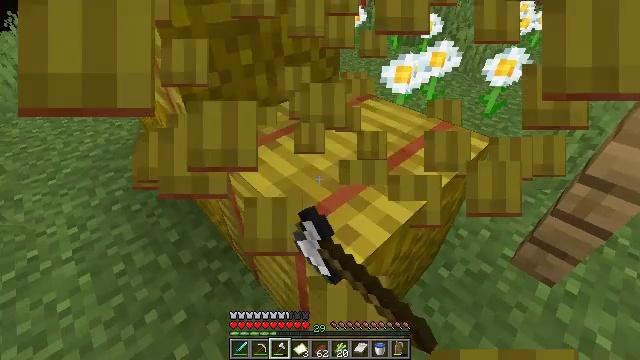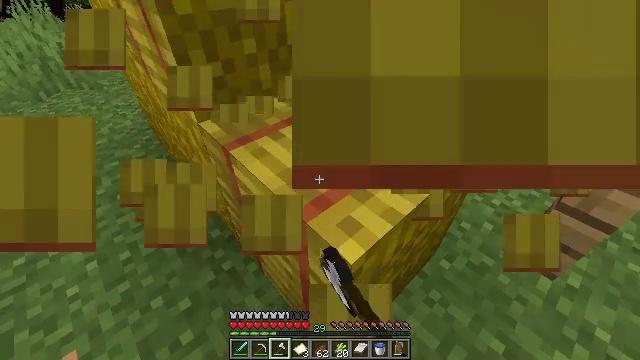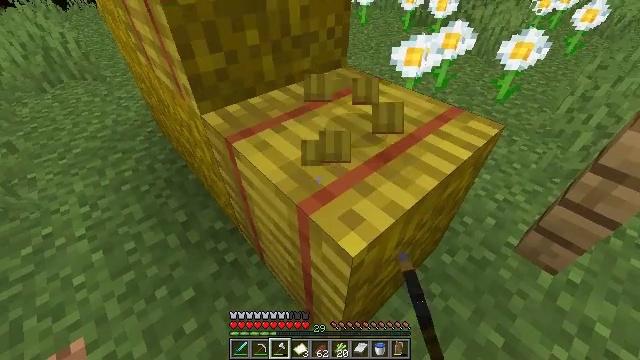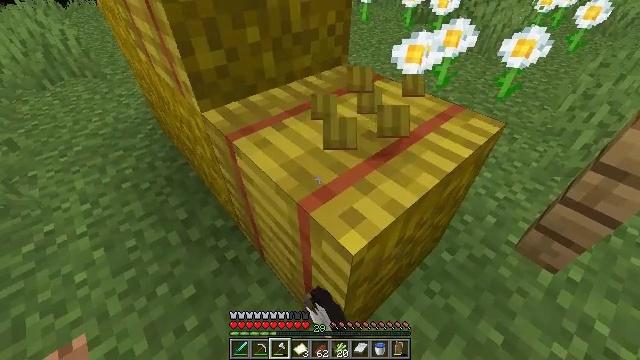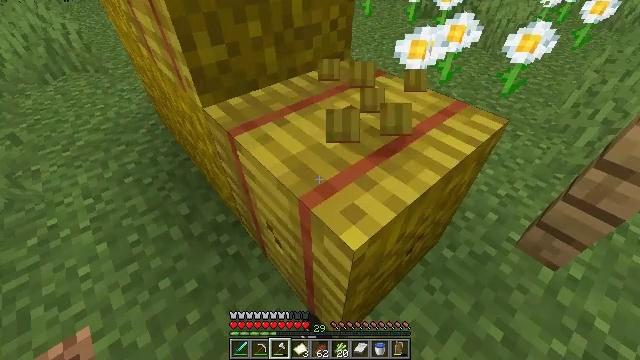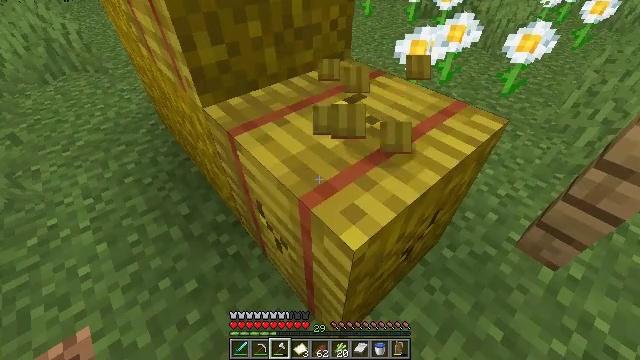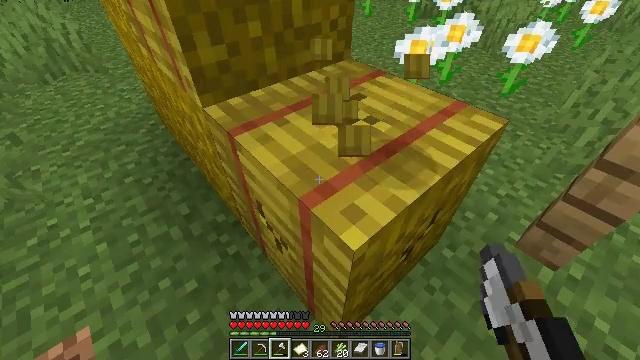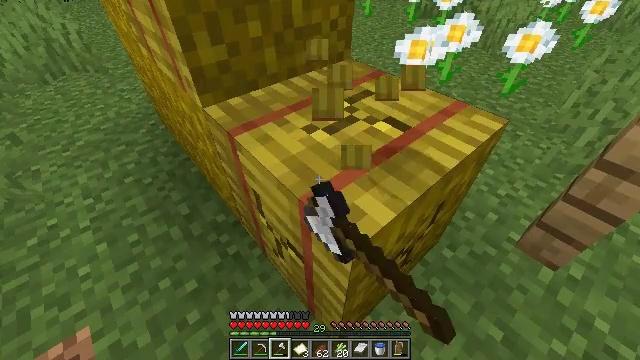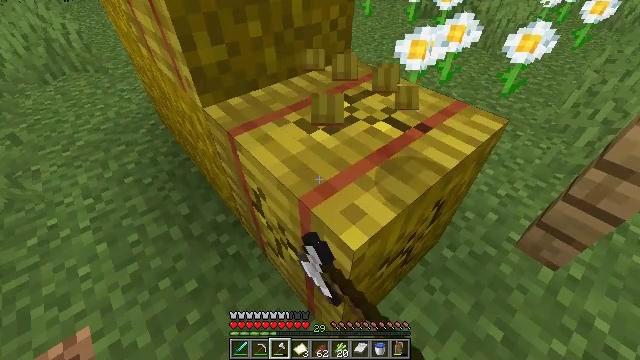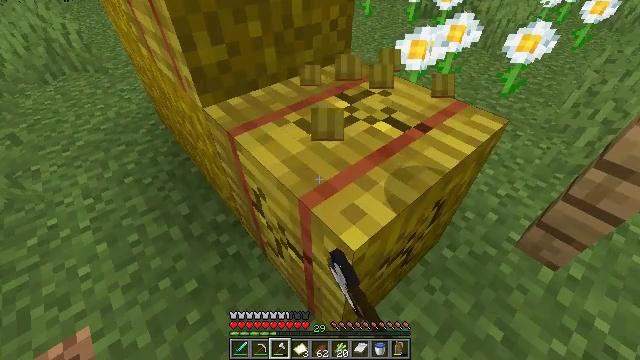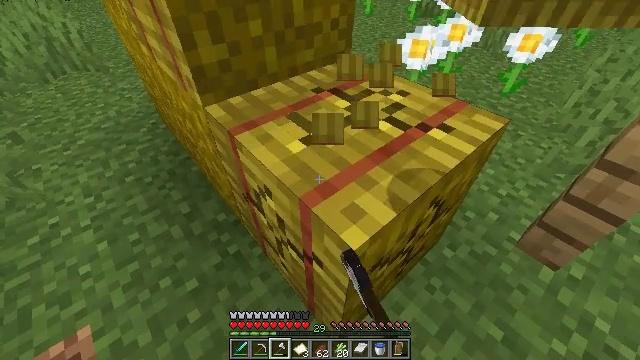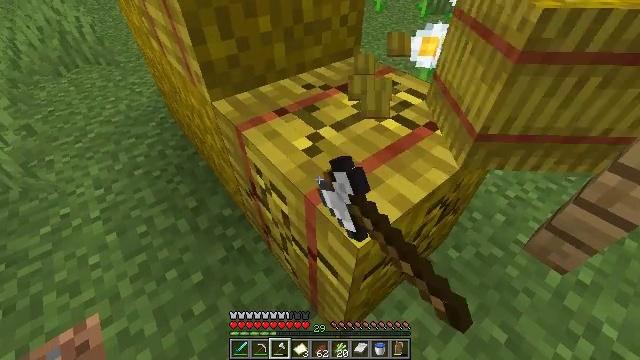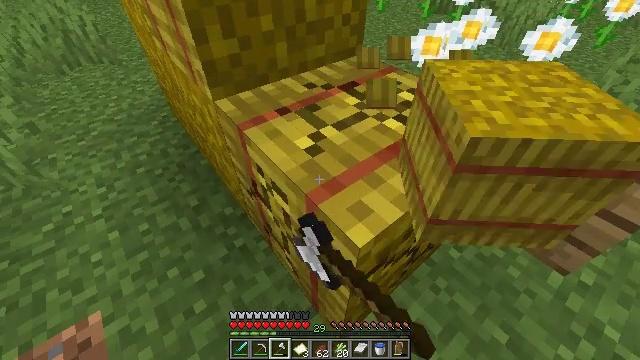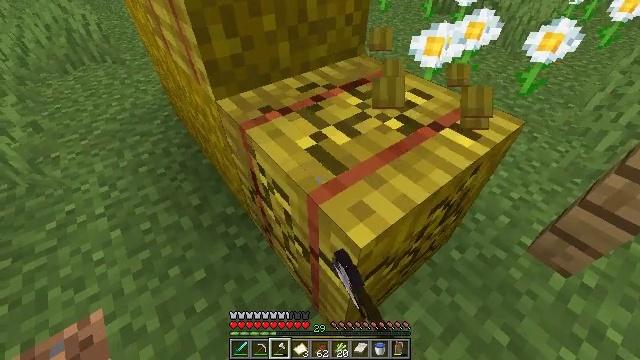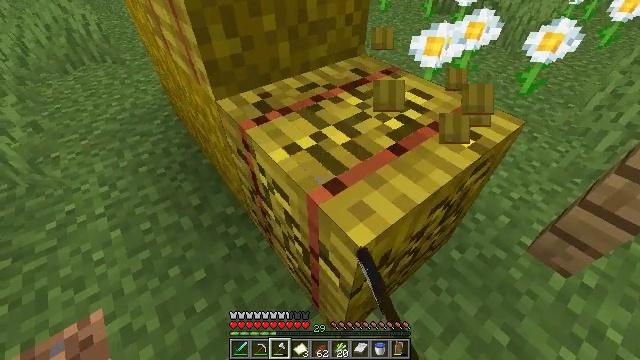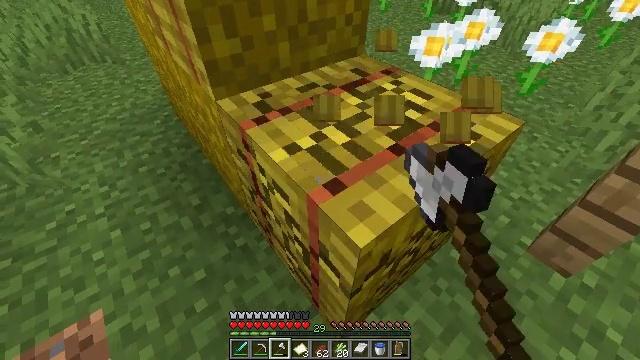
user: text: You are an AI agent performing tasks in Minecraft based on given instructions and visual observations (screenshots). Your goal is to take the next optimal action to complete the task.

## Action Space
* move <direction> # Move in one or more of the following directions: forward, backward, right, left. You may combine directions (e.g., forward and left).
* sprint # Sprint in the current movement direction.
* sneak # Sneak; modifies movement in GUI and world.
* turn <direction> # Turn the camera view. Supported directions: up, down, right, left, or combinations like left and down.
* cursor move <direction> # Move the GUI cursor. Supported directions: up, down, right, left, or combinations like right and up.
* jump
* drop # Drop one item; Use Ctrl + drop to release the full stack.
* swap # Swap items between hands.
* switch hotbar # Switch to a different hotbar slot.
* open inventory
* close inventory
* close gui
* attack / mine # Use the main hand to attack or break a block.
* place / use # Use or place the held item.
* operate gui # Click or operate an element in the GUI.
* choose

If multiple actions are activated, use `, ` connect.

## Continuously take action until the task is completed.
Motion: motion action
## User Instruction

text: Gather hay blocks from the farm.
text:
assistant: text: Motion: turn down, attack / mine
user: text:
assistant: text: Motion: turn down, attack / mine
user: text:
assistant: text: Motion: attack / mine
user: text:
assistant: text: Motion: attack / mine
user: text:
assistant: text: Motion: attack / mine
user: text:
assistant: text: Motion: attack / mine
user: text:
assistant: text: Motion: attack / mine
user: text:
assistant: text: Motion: attack / mine
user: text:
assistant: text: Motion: attack / mine
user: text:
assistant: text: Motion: attack / mine
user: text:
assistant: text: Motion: turn left, attack / mine
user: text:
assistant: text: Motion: attack / mine
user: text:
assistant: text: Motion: attack / mine
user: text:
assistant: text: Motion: attack / mine
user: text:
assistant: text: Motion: attack / mine
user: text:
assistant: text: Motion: attack / mine
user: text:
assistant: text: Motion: attack / mine
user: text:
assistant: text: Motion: attack / mine
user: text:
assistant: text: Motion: move forward, attack / mine
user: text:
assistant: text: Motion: move forward, turn left, attack / mine
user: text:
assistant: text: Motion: move forward, turn left and up, attack / mine
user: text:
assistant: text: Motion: move forward, turn left and up, attack / mine
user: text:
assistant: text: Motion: turn left and up, attack / mine
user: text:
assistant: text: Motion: turn left and up, attack / mine
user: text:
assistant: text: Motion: turn left, attack / mine
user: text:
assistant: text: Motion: turn left, attack / mine
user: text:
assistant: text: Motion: turn left, attack / mine
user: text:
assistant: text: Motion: turn left, attack / mine
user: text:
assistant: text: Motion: attack / mine
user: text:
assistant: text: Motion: attack / mine